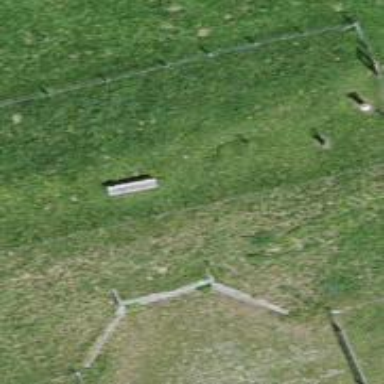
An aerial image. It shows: Bench for seating.